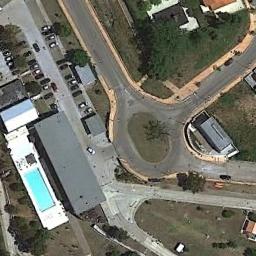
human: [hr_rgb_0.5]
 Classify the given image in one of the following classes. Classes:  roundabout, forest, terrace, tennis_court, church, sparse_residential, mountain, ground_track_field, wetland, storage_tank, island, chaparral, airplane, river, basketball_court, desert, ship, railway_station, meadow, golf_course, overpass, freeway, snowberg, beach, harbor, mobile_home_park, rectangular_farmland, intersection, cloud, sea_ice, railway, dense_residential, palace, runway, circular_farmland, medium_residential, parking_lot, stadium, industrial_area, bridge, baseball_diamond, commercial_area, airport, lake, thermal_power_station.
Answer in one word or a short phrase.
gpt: roundabout